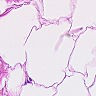
Metastatic tissue present: no